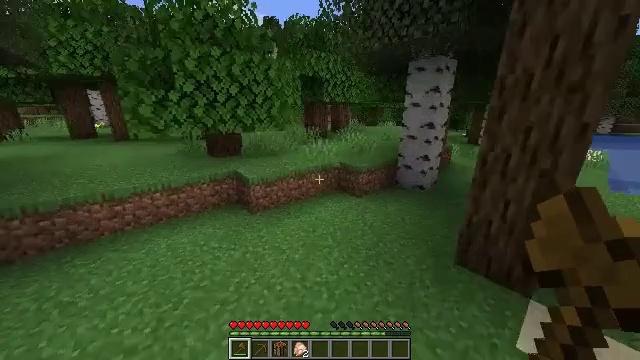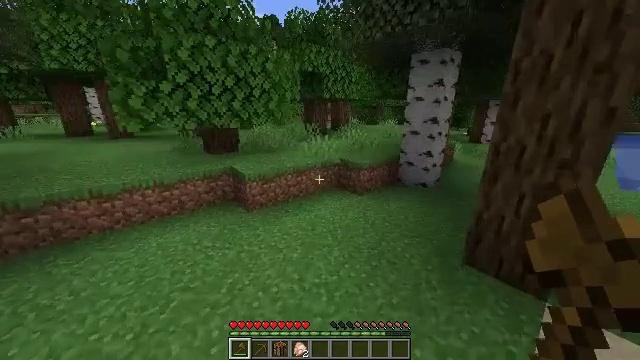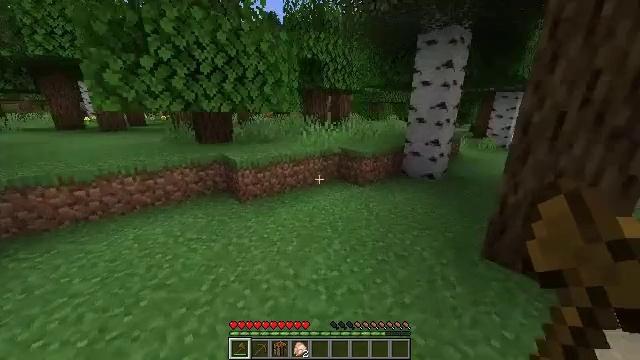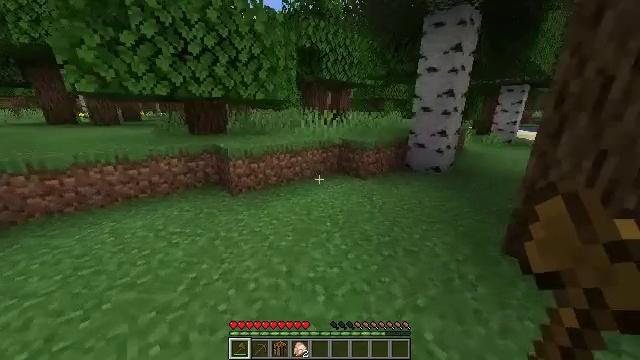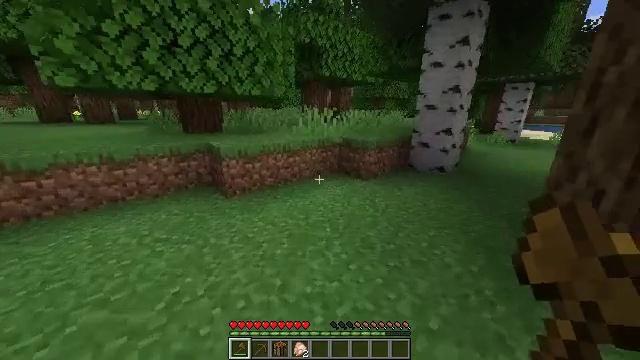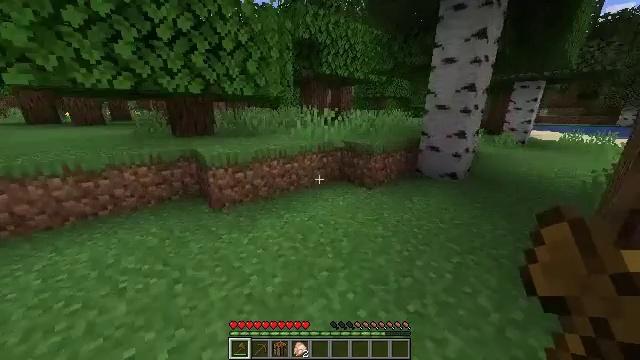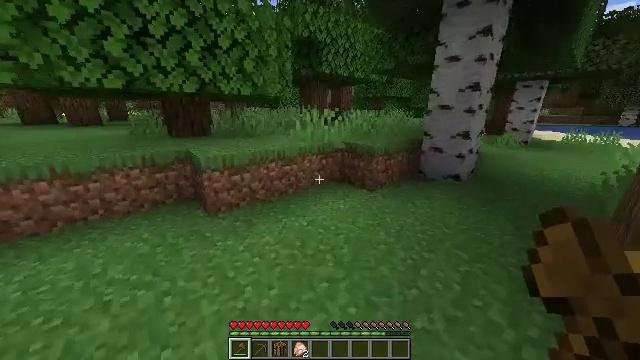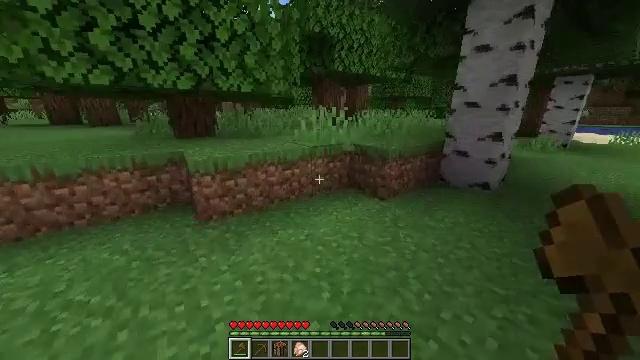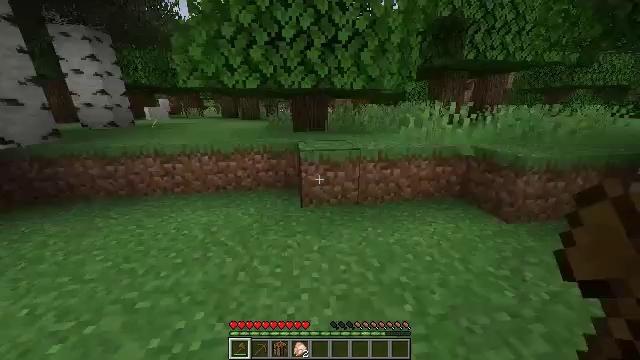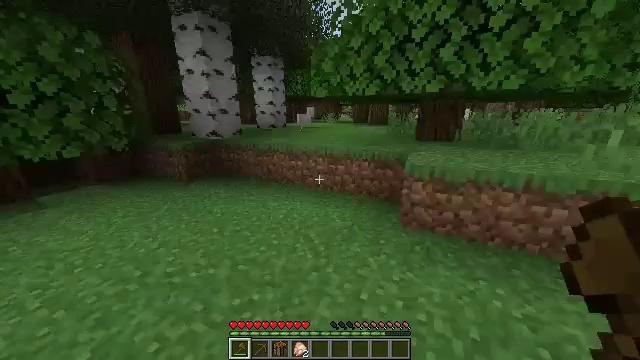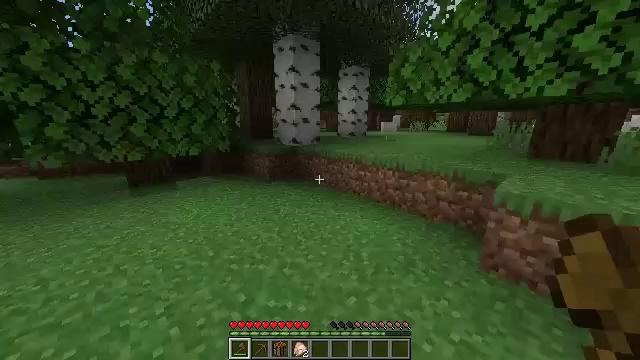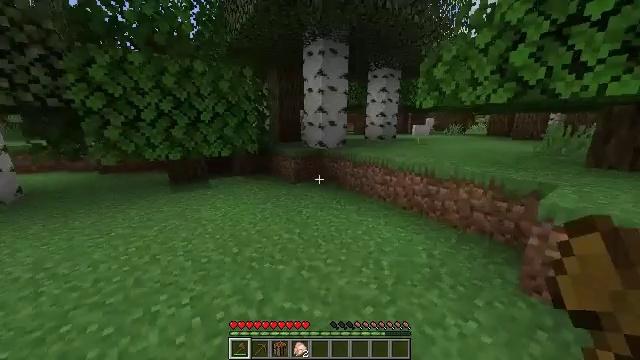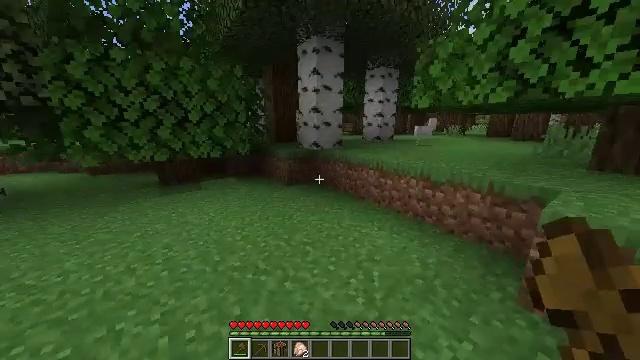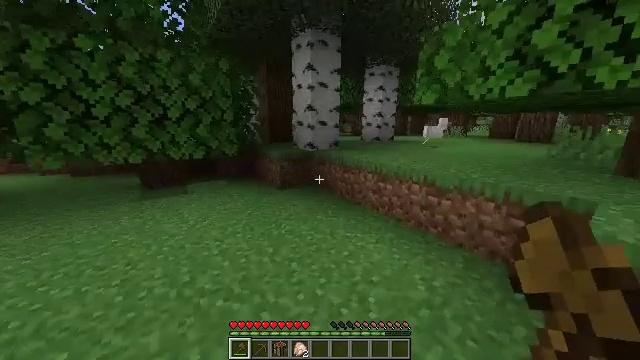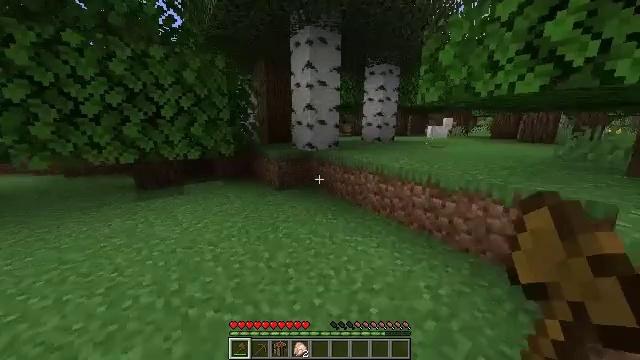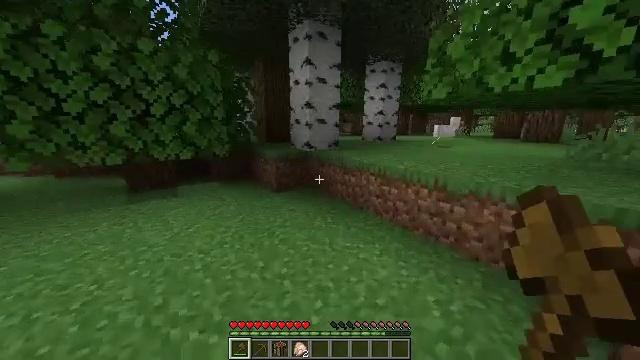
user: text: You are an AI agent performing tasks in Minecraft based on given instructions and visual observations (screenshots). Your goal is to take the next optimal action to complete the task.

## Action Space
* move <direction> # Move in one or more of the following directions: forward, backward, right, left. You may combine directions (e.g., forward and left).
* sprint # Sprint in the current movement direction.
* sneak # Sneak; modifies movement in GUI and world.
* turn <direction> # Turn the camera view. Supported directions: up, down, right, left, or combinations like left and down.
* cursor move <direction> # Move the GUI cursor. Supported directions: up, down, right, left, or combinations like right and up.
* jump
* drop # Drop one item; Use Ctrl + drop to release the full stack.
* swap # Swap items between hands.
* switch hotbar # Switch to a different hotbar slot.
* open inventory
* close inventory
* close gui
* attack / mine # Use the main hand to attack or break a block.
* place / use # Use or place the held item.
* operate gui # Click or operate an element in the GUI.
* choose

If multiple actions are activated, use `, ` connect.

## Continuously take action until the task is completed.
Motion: motion action
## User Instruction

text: Combat the chicken.
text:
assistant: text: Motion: move forward, sprint
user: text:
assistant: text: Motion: move forward, sprint
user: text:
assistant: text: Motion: move forward, sprint
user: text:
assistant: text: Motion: move forward, sprint
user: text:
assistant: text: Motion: move forward, sprint
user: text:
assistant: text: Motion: move forward and move right, sprint
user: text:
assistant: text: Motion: move forward and move right, sprint, turn left
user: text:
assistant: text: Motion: move forward and move right, sprint, turn left
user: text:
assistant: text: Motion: move forward and move right, sprint, turn left and up
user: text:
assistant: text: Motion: move forward and move right, sprint, turn left and up
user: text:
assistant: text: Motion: move forward, sprint, turn left
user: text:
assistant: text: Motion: move forward, sprint
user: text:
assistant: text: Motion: move forward, sprint
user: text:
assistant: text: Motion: move forward, sprint
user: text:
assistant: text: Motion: move forward, sprint
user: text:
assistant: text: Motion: move forward, sprint, turn right
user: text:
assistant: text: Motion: move forward, sprint, turn right
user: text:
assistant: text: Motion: move forward, sprint, turn right and down
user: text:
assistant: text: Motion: move forward, sprint, turn right
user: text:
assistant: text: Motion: move forward, sprint
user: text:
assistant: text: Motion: move forward, sprint
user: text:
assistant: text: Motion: move forward, sprint
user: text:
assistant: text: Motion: move forward, sprint, jump
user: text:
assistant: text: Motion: move forward, sprint, jump
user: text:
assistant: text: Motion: move forward, sprint, jump
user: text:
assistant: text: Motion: move forward, sprint, jump
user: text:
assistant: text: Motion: move forward, sprint, jump
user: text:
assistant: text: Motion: move forward, sprint, turn right
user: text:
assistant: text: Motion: move forward, sprint, turn right
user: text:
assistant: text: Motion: move forward, sprint, turn right